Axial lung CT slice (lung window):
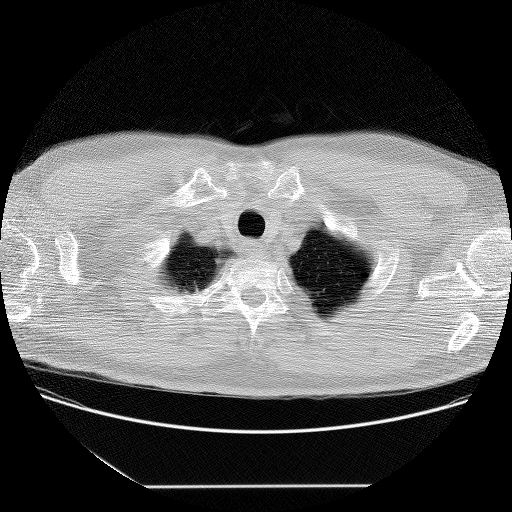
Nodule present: no